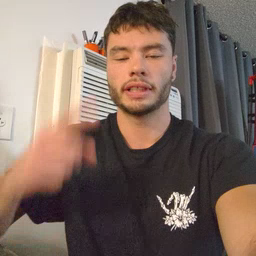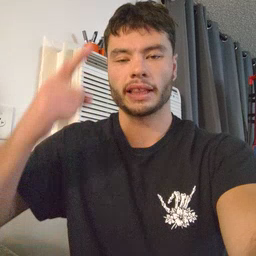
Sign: think